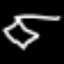
Label: octagon